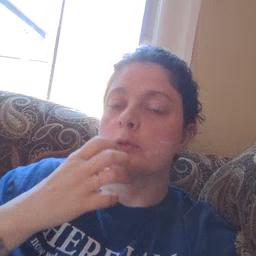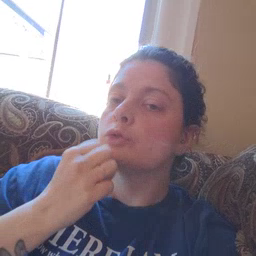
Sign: underwear